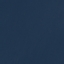
Label: SeaLake